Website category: university
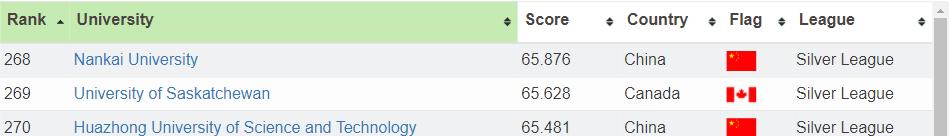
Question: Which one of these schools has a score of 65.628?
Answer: University of Saskatchewan

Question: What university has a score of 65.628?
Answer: University of Saskatchewan

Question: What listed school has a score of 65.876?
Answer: Nankai University

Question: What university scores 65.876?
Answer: Nankai University

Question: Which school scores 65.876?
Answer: Nankai University

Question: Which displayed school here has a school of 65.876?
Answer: Nankai University

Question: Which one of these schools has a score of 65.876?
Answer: Nankai University

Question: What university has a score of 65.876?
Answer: Nankai University

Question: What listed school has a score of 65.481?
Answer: Huazhong University of Science and Technology

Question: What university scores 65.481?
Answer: Huazhong University of Science and Technology

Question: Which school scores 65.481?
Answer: Huazhong University of Science and Technology

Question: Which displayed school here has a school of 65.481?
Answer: Huazhong University of Science and Technology

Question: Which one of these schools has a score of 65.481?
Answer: Huazhong University of Science and Technology

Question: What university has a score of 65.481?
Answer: Huazhong University of Science and Technology

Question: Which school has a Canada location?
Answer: University of Saskatchewan

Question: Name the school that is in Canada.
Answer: University of Saskatchewan

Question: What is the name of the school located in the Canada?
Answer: University of Saskatchewan

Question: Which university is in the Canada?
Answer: University of Saskatchewan

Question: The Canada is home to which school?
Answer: University of Saskatchewan

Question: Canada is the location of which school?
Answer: University of Saskatchewan